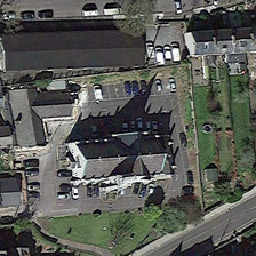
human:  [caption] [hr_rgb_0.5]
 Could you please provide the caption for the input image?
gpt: A church surrounded by cars is surrounded by several buildings and two roads.

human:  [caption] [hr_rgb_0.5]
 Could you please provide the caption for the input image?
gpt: There are many houses.

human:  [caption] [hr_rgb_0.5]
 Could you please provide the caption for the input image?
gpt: the buildings are colorful and the roads are grey .

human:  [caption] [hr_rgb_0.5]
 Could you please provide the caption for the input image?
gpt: Some car surrounded churches are surrounded by several buildings and two roads.

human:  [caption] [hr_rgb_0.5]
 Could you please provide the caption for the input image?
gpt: There are many houses